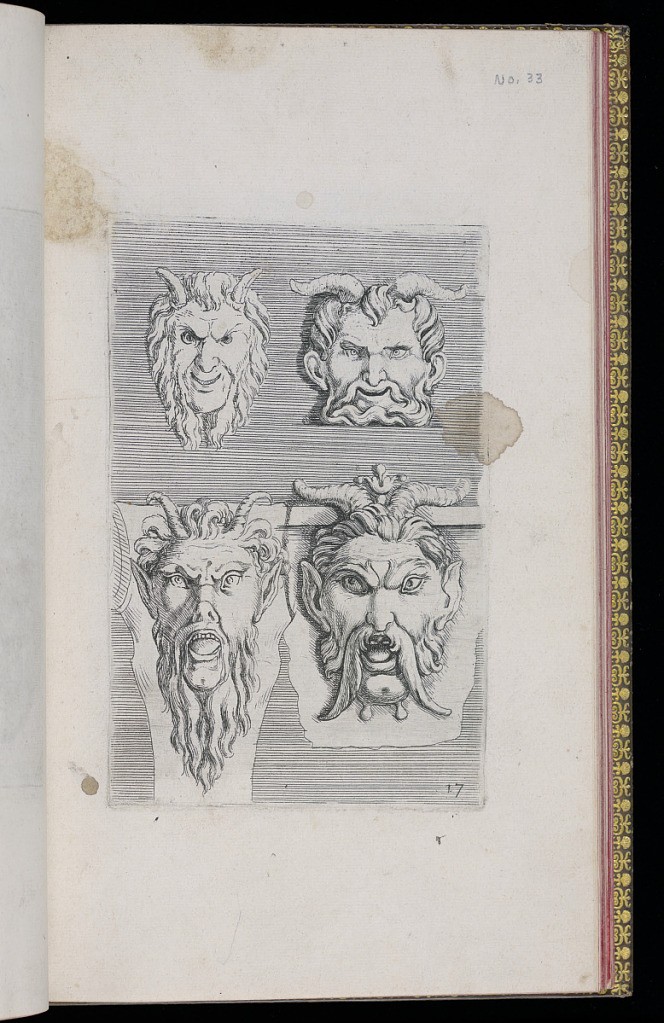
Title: Four Mask (Mascaron) Designs
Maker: D. Antoine Pierretz, French, active 1647
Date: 1648
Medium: Etching on laid paper
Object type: Print
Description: Four designs for grotesque satyr masks (mascarons) with male faces (beards, horns, and pointed ears). The plate is numbered.